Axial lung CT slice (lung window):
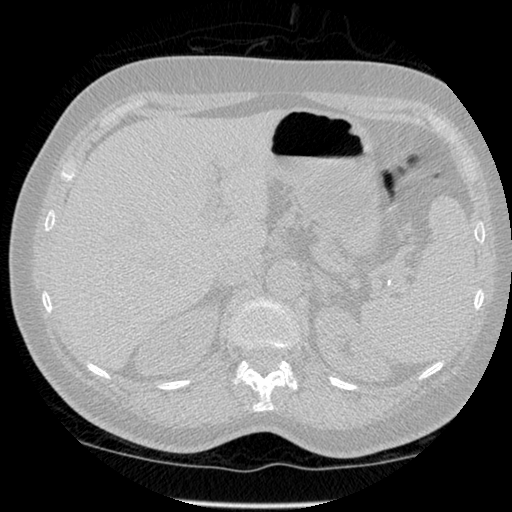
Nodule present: no